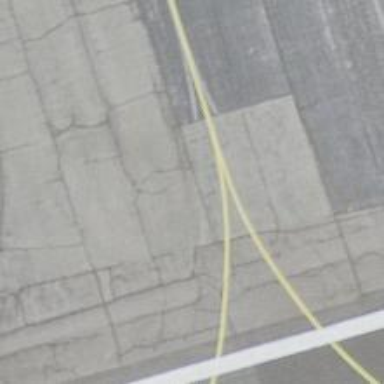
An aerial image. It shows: View of taxiway at the airport.